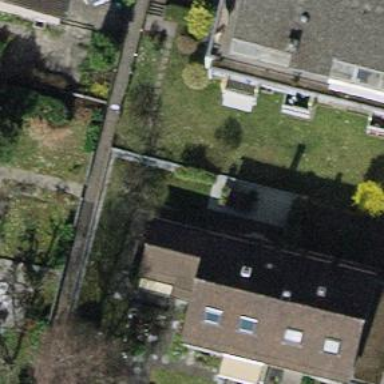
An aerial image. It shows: Semidetached house.